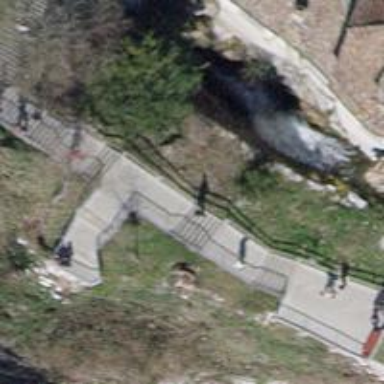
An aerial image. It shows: Concrete steps.